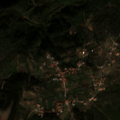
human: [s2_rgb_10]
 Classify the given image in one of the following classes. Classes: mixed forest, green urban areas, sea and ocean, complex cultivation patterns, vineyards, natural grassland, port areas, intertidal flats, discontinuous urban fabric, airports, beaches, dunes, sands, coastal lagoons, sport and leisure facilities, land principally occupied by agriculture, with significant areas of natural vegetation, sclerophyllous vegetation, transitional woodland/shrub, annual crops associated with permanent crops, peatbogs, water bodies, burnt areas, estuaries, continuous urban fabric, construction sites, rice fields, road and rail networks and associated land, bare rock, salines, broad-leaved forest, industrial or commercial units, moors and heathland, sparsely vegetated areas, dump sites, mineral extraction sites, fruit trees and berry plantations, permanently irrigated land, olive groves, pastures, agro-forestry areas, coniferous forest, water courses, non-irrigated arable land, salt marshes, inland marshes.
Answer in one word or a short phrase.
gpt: annual crops associated with permanent crops, complex cultivation patterns, broad-leaved forest, mixed forest, sclerophyllous vegetation, transitional woodland/shrub